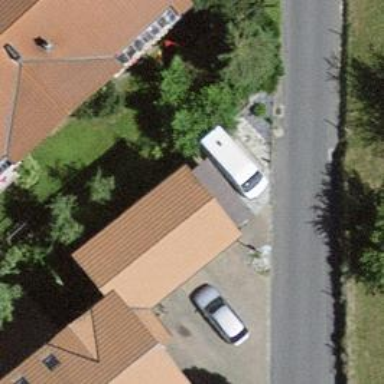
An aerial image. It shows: View of roof of building.